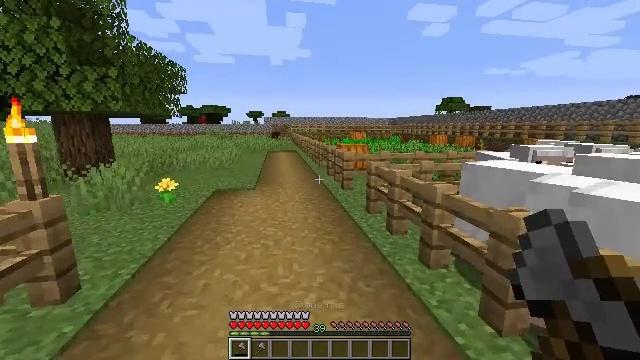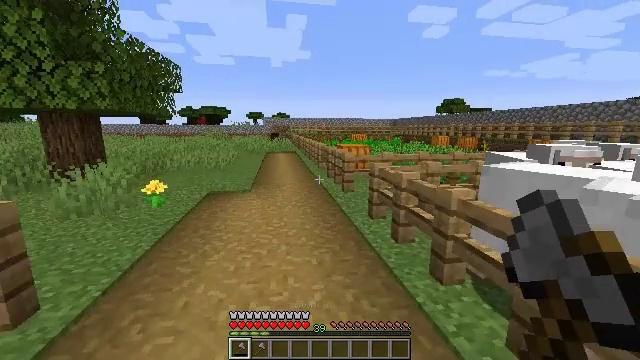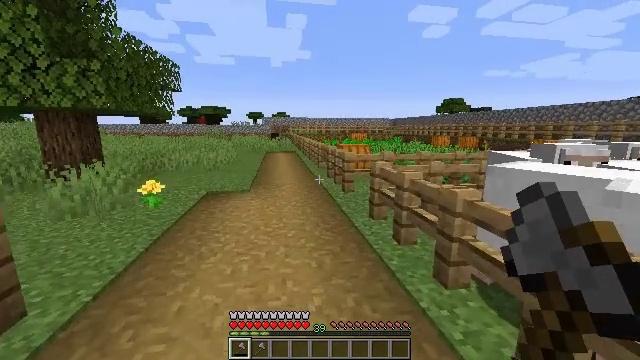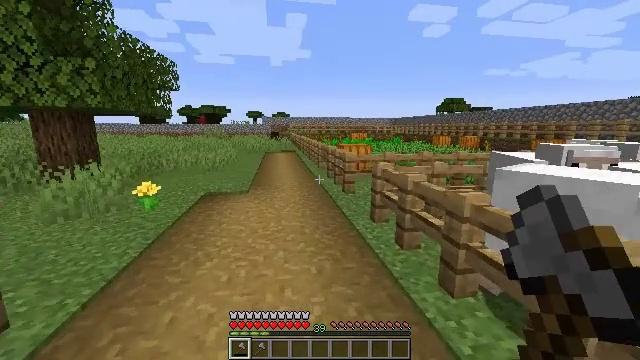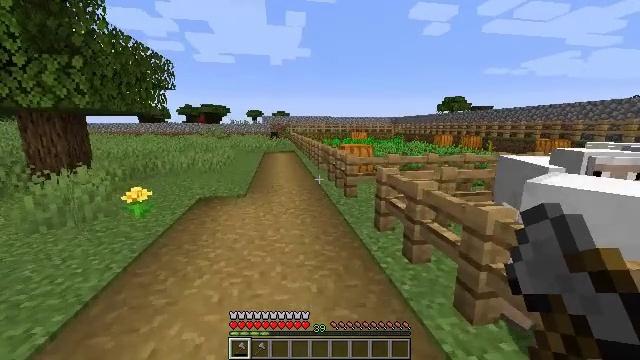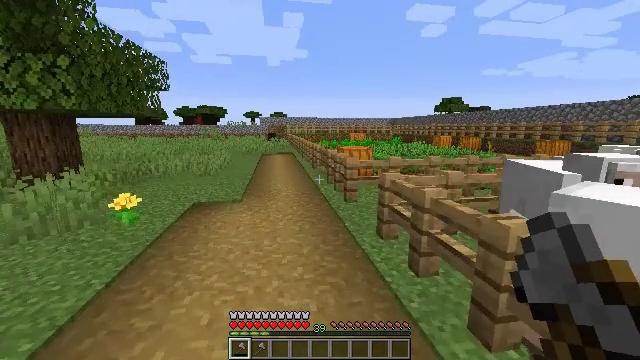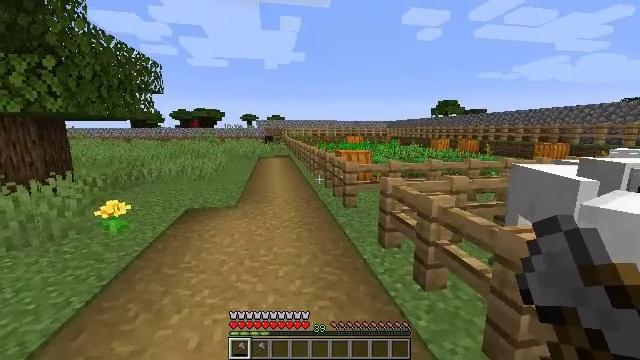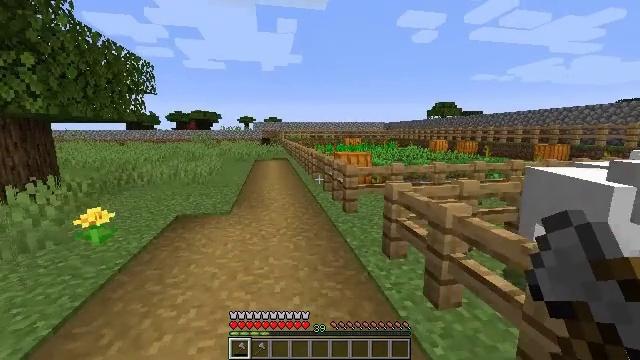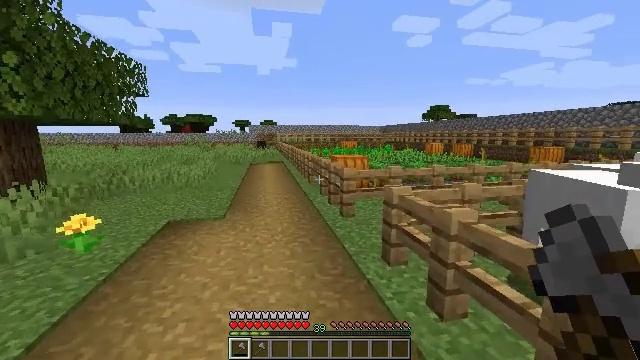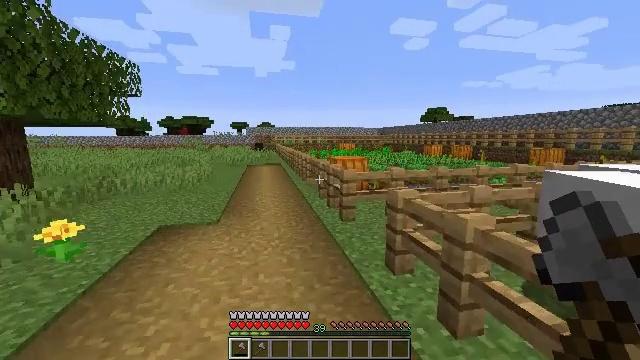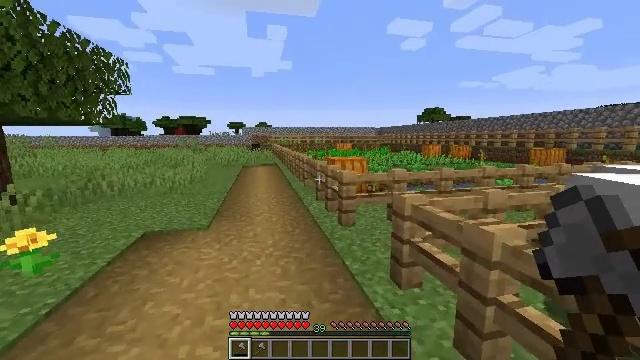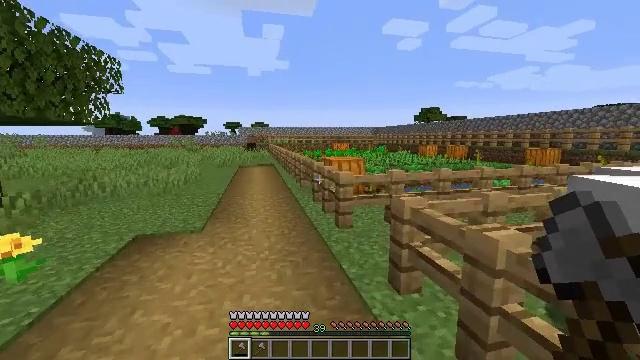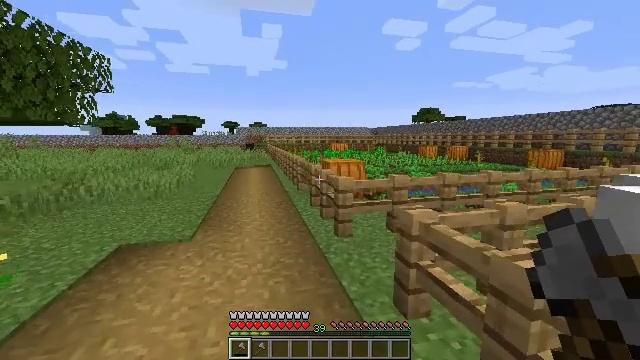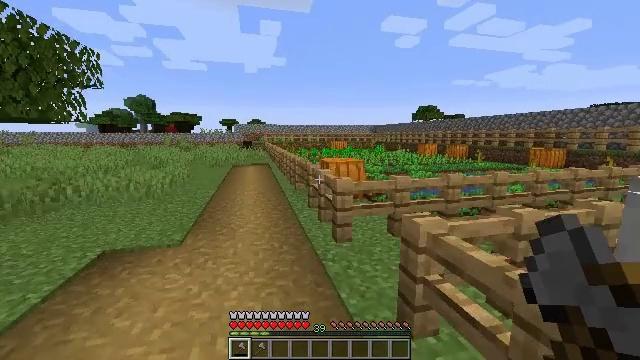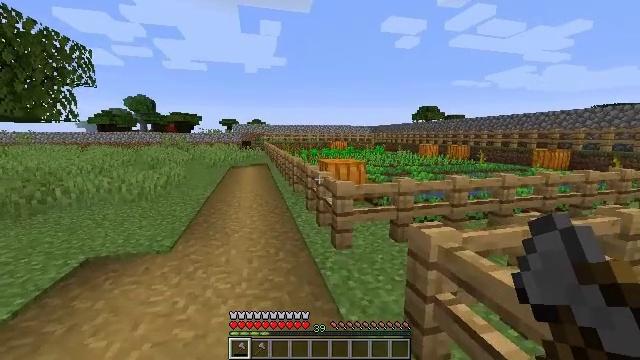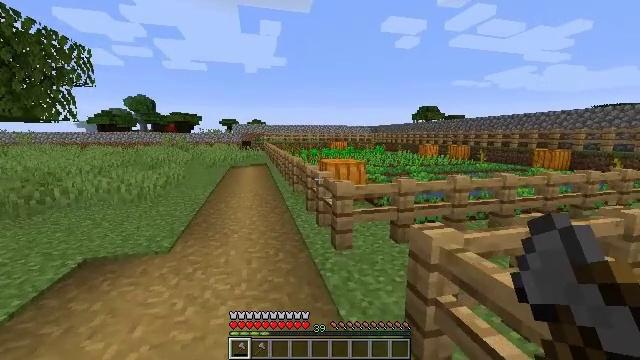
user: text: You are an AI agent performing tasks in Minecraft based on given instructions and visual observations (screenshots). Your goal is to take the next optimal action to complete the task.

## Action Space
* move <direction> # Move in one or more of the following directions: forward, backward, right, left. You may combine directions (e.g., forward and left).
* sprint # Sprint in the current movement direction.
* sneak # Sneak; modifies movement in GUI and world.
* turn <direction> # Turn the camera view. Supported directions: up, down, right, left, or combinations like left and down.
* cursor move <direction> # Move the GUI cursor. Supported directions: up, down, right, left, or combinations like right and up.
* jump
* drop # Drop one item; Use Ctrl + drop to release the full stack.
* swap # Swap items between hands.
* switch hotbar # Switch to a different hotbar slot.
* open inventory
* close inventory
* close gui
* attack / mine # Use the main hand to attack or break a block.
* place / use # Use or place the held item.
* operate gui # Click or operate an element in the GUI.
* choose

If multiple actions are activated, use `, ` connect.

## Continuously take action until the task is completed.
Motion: motion action
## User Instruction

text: Reclaim the oak fence gate by mining.
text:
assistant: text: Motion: move forward
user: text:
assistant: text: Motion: move forward
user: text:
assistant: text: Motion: move forward
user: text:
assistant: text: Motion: move forward
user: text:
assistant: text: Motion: move forward
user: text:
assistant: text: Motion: move forward
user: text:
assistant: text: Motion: move forward
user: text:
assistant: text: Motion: move forward
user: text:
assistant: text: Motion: move forward
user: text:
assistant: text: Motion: move forward
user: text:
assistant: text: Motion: move forward
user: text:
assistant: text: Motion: move forward
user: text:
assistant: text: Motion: move forward
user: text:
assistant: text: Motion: move forward
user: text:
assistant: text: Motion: move forward
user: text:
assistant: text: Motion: move forward
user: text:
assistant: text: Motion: move forward
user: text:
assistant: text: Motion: move forward
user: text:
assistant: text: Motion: move forward
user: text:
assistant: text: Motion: move forward, turn left and down
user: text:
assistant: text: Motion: move forward, turn left
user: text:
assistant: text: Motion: move forward and move left, turn left
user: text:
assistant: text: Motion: move forward and move left
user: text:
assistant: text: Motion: move forward and move left
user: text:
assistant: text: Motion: move forward and move left
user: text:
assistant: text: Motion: move forward and move left
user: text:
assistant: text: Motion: move forward and move left
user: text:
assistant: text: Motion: move forward and move left, turn right
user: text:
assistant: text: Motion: move forward and move left
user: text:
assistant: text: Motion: move forward and move left, turn right